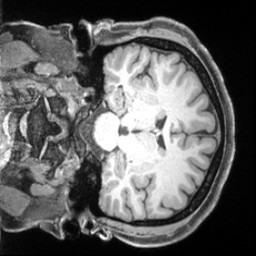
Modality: T1w
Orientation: coronal
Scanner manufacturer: siemens
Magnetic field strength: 3 T
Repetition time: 2.55 s